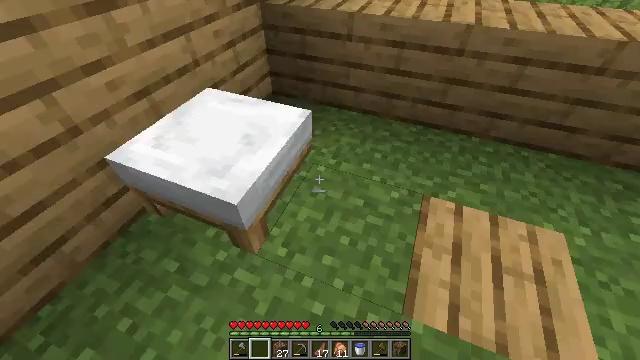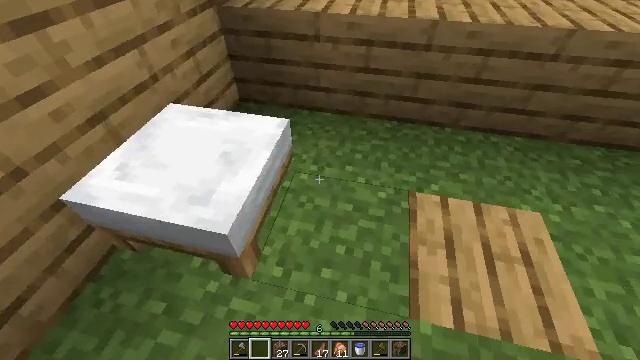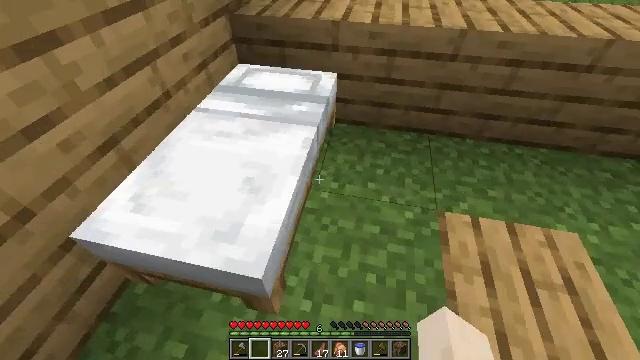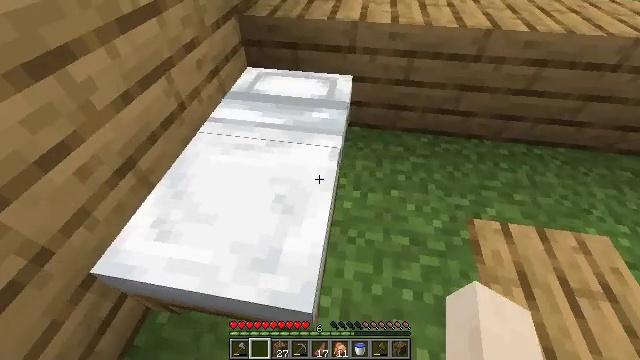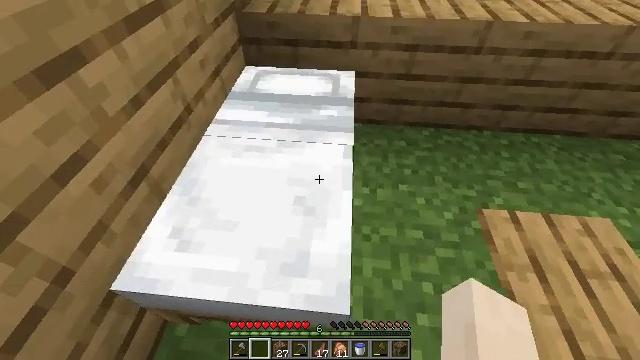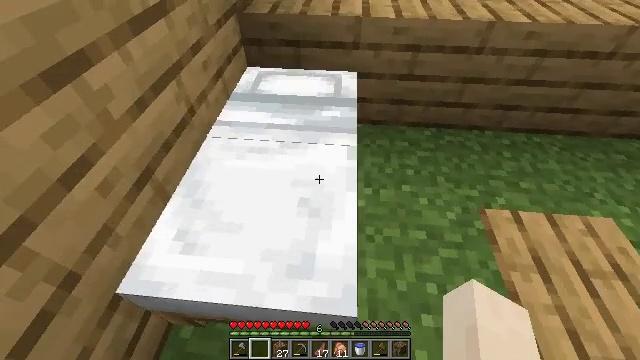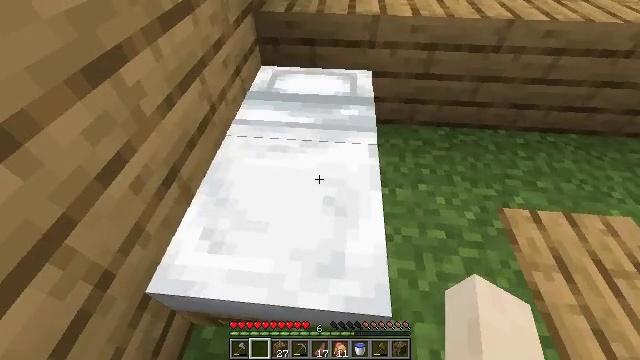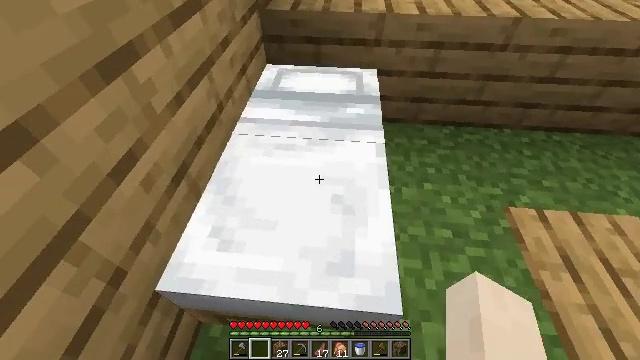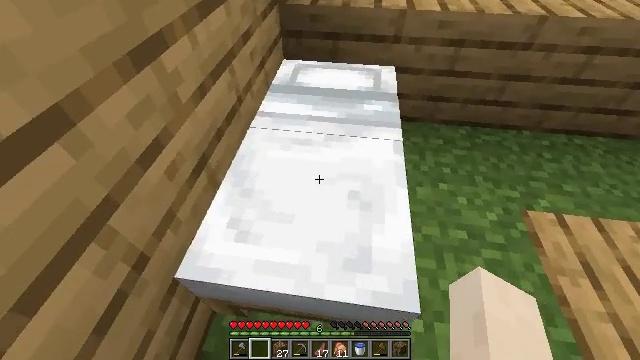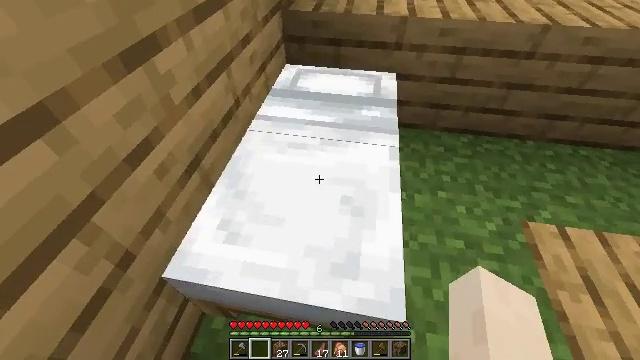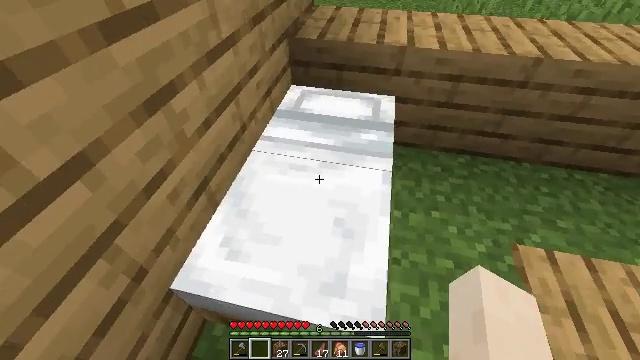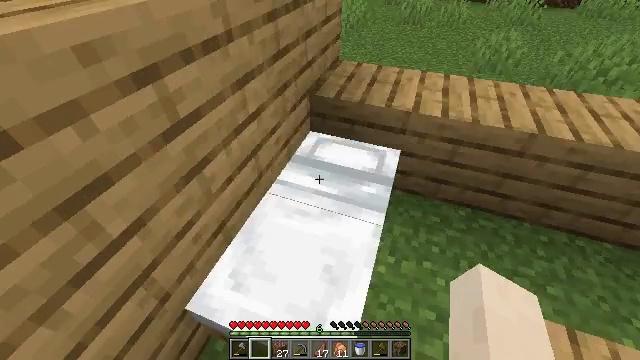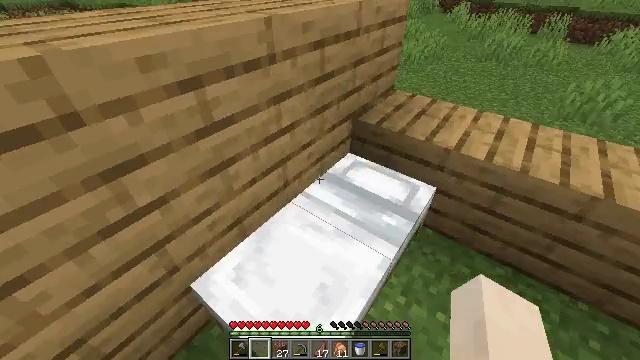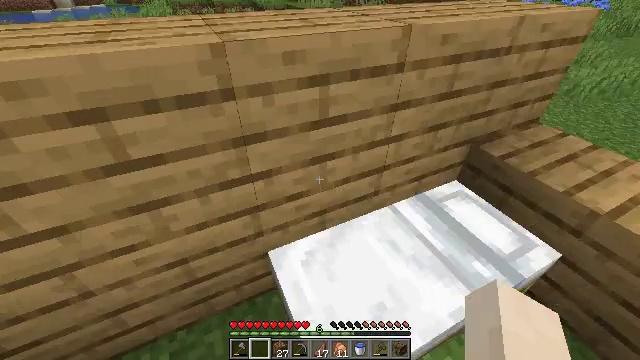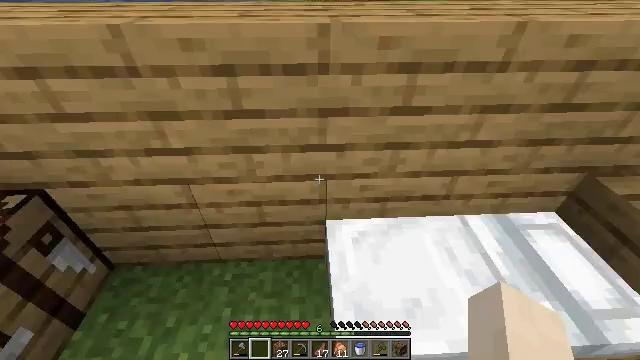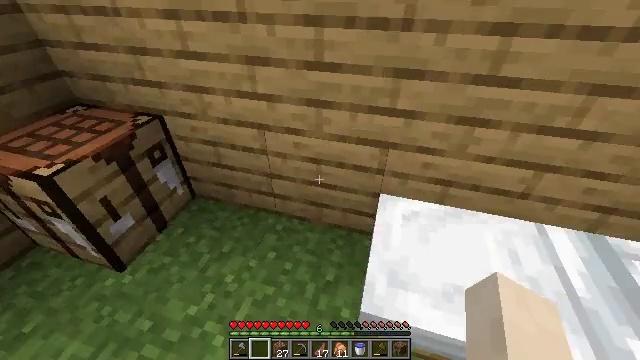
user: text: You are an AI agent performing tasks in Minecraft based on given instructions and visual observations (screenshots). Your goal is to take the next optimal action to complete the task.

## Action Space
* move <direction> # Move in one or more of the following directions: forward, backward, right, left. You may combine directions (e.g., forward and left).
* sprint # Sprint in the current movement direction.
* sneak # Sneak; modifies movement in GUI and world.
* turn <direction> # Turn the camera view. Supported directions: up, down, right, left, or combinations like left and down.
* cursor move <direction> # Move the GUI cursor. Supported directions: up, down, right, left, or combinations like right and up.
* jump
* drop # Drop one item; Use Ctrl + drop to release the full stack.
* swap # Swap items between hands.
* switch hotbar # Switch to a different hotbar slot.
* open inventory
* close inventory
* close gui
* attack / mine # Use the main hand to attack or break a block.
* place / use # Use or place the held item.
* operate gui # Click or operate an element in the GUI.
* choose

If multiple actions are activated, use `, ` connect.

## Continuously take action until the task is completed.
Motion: motion action
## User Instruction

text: Attack the oak planks to recycle it.
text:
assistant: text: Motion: move forward and move left, turn right
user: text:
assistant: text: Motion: move forward and move left, turn right
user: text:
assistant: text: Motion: move left, turn right
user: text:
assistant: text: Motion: move left, turn right
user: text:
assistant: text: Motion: no_op
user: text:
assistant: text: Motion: no_op
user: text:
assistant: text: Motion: no_op
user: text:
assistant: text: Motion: turn left
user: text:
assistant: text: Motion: move right, turn left and up
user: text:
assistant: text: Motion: move right, turn left
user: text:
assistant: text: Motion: move right, turn left and up
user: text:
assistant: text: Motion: move back and move right, turn left and up
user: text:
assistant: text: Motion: move back and move right, turn left and up
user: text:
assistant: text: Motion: move back and move right, turn left
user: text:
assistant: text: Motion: move back and move right, turn left
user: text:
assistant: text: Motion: move back and move right, turn left
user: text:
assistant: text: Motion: move back and move left
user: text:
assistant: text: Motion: move back and move left, turn up
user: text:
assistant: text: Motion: move left, turn up
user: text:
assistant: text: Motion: move left, turn right and up
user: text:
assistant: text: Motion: move left
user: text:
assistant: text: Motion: move left
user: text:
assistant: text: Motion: move left
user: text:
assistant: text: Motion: move left, turn left
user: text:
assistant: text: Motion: move left, turn left
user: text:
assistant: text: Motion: move left, turn left
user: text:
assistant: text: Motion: no_op
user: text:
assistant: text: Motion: turn right
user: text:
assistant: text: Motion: turn right
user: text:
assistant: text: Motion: no_op